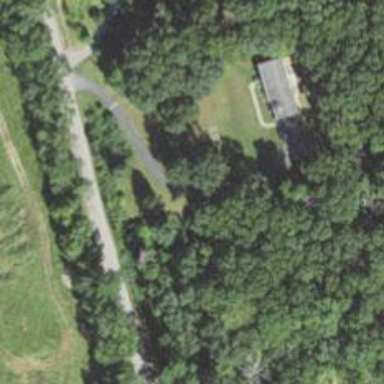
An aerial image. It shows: Residential driveway.